Question: My goal is to insert the results of the 6 individual scripts into a table, it is separated into 6 because it uses different Databases. I used UNION ALL to combine all results and insert into a newly created table. I have done this before and it became successful. Below is the example that I have done this successfully before.
'''
INSERT INTO ResourceTask.dbo.DimEntity
SELECT e.EntCode,
e.Name,
e.Active,
e.AccessLevel,
ss.SiteURN,
ss.CompanyURN,
ss.SiteName,
ss.SiteDesc,
ss.SiteURL
FROM SEC_A.dbo.SECSite ss, SEC_A.dbo.SECLegalEnt e
WHERE ss.localsiteflag = 1
AND e.active = 1
UNION ALL
SELECT e.EntCode,
e.Name,
e.Active,
e.AccessLevel,
ss.SiteURN,
ss.CompanyURN,
ss.SiteName,
ss.SiteDesc,
ss.SiteURL
FROM SEC_B.dbo.SECSite ss, SEC_B.dbo.SECLegalEnt e
WHERE ss.localsiteflag = 1
AND e.active = 1
UNION ALL
SELECT e.EntCode,
e.Name,
e.Active,
e.AccessLevel,
ss.SiteURN,
ss.CompanyURN,
ss.SiteName,
ss.SiteDesc,
ss.SiteURL
FROM SEC_C.dbo.SECSite ss, SEC_C.dbo.SECLegalEnt e
WHERE ss.localsiteflag = 1
AND e.active = 1
UNION ALL
SELECT e.EntCode,
e.Name,
e.Active,
e.AccessLevel,
ss.SiteURN,
ss.CompanyURN,
ss.SiteName,
ss.SiteDesc,
ss.SiteURL
FROM SEC_D.dbo.SECSite ss, SEC_D.dbo.SECLegalEnt e
WHERE ss.localsiteflag = 1
AND e.active = 1
UNION ALL
SELECT e.EntCode,
e.Name,
e.Active,
e.AccessLevel,
ss.SiteURN,
ss.CompanyURN,
ss.SiteName,
ss.SiteDesc,
ss.SiteURL
FROM SEC_E.dbo.SECSite ss, SEC_E.dbo.SECLegalEnt e
WHERE ss.localsiteflag = 1
AND e.active = 1
'''
Below is the actual script that I am having errors.
When I use UNION ALL for repeated scripts under SEC_A to SEC_F database I get the following error message. I have tried running all individual scripts and it works. But when I apply UNION ALL. It gives me the error message.
'''
Msg 156, Level 15, State 1, Line 31
Incorrect syntax near the keyword 'UNION'.
Msg 156, Level 15, State 1, Line 32
Incorrect syntax near the keyword 'UNION'.
Msg 156, Level 15, State 1, Line 32
Incorrect syntax near the keyword 'UNION'.
Msg 156, Level 15, State 1, Line 32
Incorrect syntax near the keyword 'UNION'.
Msg 156, Level 15, State 1, Line 32
Incorrect syntax near the keyword 'UNION'.
Msg 156, Level 15, State 1, Line 32
Incorrect syntax near the keyword 'UNION'.
'''
This it the actual script that I use which gets the errors on top.
'''
use SEC_A
go
select CONVERT(int,CAST(BusinessEntityID AS varchar(20)) + CAST(ContactID AS varchar(20))) as ContactID,
'SEC_A' as SiteID,
Clientname,
Contact_FirstName,
Contact_LastName ,
Position,
Phone,
MobilePhone,
EmailAdress
from (
select distinct e.BusinessEntityID,
e.ContactID,
d.SoldToShortName as Clientname,
e.FirstName as Contact_FirstName,
e.LastName as Contact_LastName ,
e.Position,
e.Phone,
e.MobilePhone,
e.EmailAddr as EmailAdress
from projectrule d
left join BusinessEntityAssociation BEA
on d.soldtoID = BEA.customerID
left join BusinessEntityContact e
on e.BusinessEntityID = BEA.BusinessEntityID
where d.SoldToShortName IS NOT NULL
and e.BusinessEntityID is not null
) A order by Clientname,ContactID
UNION ALL
use SEC_B
go
select CONVERT(int,CAST(BusinessEntityID AS varchar(20)) + CAST(ContactID AS varchar(20))) as ContactID,
'SEC_B' as SiteID,
Clientname,
Contact_FirstName,
Contact_LastName ,
Position,
Phone,
MobilePhone,
EmailAdress
from (
select distinct e.BusinessEntityID,
e.ContactID,
d.SoldToShortName as Clientname,
e.FirstName as Contact_FirstName,
e.LastName as Contact_LastName ,
e.Position,
e.Phone,
e.MobilePhone,
e.EmailAddr as EmailAdress
from projectrule d
left join BusinessEntityAssociation BEA
on d.soldtoID = BEA.customerID
left join BusinessEntityContact e
on e.BusinessEntityID = BEA.BusinessEntityID
where d.SoldToShortName IS NOT NULL
and e.BusinessEntityID is not null
) A order by Clientname,ContactID
UNION ALL
use SEC_C
go
select CONVERT(int,CAST(BusinessEntityID AS varchar(20)) + CAST(ContactID AS varchar(20))) as ContactID,
'SEC_C' as SiteID,
Clientname,
Contact_FirstName,
Contact_LastName ,
Position,
Phone,
MobilePhone,
EmailAdress
from (
select distinct e.BusinessEntityID,
e.ContactID,
d.SoldToShortName as Clientname,
e.FirstName as Contact_FirstName,
e.LastName as Contact_LastName ,
e.Position,
e.Phone,
e.MobilePhone,
e.EmailAddr as EmailAdress
from projectrule d
left join BusinessEntityAssociation BEA
on d.soldtoID = BEA.customerID
left join BusinessEntityContact e
on e.BusinessEntityID = BEA.BusinessEntityID
where d.SoldToShortName IS NOT NULL
and e.BusinessEntityID is not null
) A order by Clientname,ContactID
UNION ALL
use SEC_D
go
select CONVERT(int,CAST(BusinessEntityID AS varchar(20)) + CAST(ContactID AS varchar(20))) as ContactID,
'SEC_D' as SiteID,
Clientname,
Contact_FirstName,
Contact_LastName ,
Position,
Phone,
MobilePhone,
EmailAdress
from (
select distinct e.BusinessEntityID,
e.ContactID,
d.SoldToShortName as Clientname,
e.FirstName as Contact_FirstName,
e.LastName as Contact_LastName ,
e.Position,
e.Phone,
e.MobilePhone,
e.EmailAddr as EmailAdress
from projectrule d
left join BusinessEntityAssociation BEA
on d.soldtoID = BEA.customerID
left join BusinessEntityContact e
on e.BusinessEntityID = BEA.BusinessEntityID
where d.SoldToShortName IS NOT NULL
and e.BusinessEntityID is not null
) A order by Clientname,ContactID
UNION ALL
use SEC_E
go
select CONVERT(int,CAST(BusinessEntityID AS varchar(20)) + CAST(ContactID AS varchar(20))) as ContactID,
'SEC_E' as SiteID,
Clientname,
Contact_FirstName,
Contact_LastName ,
Position,
Phone,
MobilePhone,
EmailAdress
from (
select distinct e.BusinessEntityID,
e.ContactID,
d.SoldToShortName as Clientname,
e.FirstName as Contact_FirstName,
e.LastName as Contact_LastName ,
e.Position,
e.Phone,
e.MobilePhone,
e.EmailAddr as EmailAdress
from projectrule d
left join BusinessEntityAssociation BEA
on d.soldtoID = BEA.customerID
left join BusinessEntityContact e
on e.BusinessEntityID = BEA.BusinessEntityID
where d.SoldToShortName IS NOT NULL
and e.BusinessEntityID is not null
) A order by Clientname,ContactID
UNION ALL
use SEC_F
go
select CONVERT(int,CAST(BusinessEntityID AS varchar(20)) + CAST(ContactID AS varchar(20))) as ContactID,
'SEC_F' as SiteID,
Clientname,
Contact_FirstName,
Contact_LastName ,
Position,
Phone,
MobilePhone,
EmailAdress
from (
select distinct e.BusinessEntityID,
e.ContactID,
d.SoldToShortName as Clientname,
e.FirstName as Contact_FirstName,
e.LastName as Contact_LastName ,
e.Position,
e.Phone,
e.MobilePhone,
e.EmailAddr as EmailAdress
from projectrule d
left join BusinessEntityAssociation BEA
on d.soldtoID = BEA.customerID
left join BusinessEntityContact e
on e.BusinessEntityID = BEA.BusinessEntityID
where d.SoldToShortName IS NOT NULL
and e.BusinessEntityID is not null
) A order by Clientname,ContactID
'''
Can someone help me with this? Thank you.
I have attempted to Remove ContactID from
but it still doesnt work. SO i decided to remove the whole
and I get the error message below.

I think I have found the answer. Correct me if am wrong or if you have a better Idea, I am more than willing to learn from you guys. I have put the database name before the tables. Example: SEC_B.dbo.table
'''
select CONVERT(int,CAST(BusinessEntityID AS varchar(20)) + CAST(ContactID AS varchar(20))) as ContactID,
'SEC_A' as SiteID,
Clientname,
Contact_FirstName,
Contact_LastName ,
Position,
Phone,
MobilePhone,
EmailAdress
from (
select distinct e.BusinessEntityID,
e.ContactID,
d.SoldToShortName as Clientname,
e.FirstName as Contact_FirstName,
e.LastName as Contact_LastName ,
e.Position,
e.Phone,
e.MobilePhone,
e.EmailAddr as EmailAdress
from SEC_A.dbo.projectrule d
left join SEC_A.dbo.BusinessEntityAssociation BEA
on d.soldtoID = BEA.customerID
left join SEC_A.dbo.BusinessEntityContact e
on e.BusinessEntityID = BEA.BusinessEntityID
where d.SoldToShortName IS NOT NULL
and e.BusinessEntityID is not null
) A --order by Clientname
UNION ALL
select CONVERT(int,CAST(BusinessEntityID AS varchar(20)) + CAST(ContactID AS varchar(20))) as ContactID,
'SEC_B' as SiteID,
Clientname,
Contact_FirstName,
Contact_LastName ,
Position,
Phone,
MobilePhone,
EmailAdress
from (
select distinct e.BusinessEntityID,
e.ContactID,
d.SoldToShortName as Clientname,
e.FirstName as Contact_FirstName,
e.LastName as Contact_LastName ,
e.Position,
e.Phone,
e.MobilePhone,
e.EmailAddr as EmailAdress
from SEC_B.dbo.projectrule d
left join SEC_B.dbo.BusinessEntityAssociation BEA
on d.soldtoID = BEA.customerID
left join SEC_B.dbo.BusinessEntityContact e
on e.BusinessEntityID = BEA.BusinessEntityID
where d.SoldToShortName IS NOT NULL
and e.BusinessEntityID is not null
) A --order by Clientname
'''
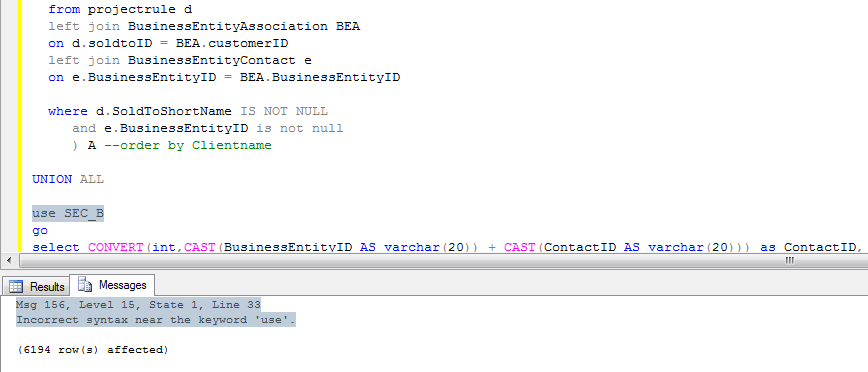
Answer: The problem is the 'order by Clientname,ContactID' in the unioned subqueries. Remove those.
A union can only have one 'ORDER BY', at the end.
And if these 'USE' and 'GO' between the subqueries mean that you want to use different databases, then it's not allowed either. 'GO' is a batch separator and 'USE' is an TSQL statement, you can't just throw them in the middle of a SQL statement or query.
You should rewrite:
'''
select CONVERT(...
...
from SEC_A.dbo.projectrule d
left join SEC_A.dbo.BusinessEntityAssociation BEA
on d.soldtoID = BEA.customerID
left join SEC_A.dbo.BusinessEntityContact e
on e.BusinessEntityID = BEA.BusinessEntityID
where d.SoldToShortName IS NOT NULL
and e.BusinessEntityID is not null
) A
-- ORDER BY removed
-- USE removed
-- GO removed
UNION ALL
select CONVERT(...
...
...
UNION ALL
select CONVERT(...
...
from SEC_E.dbo.projectrule d
left join SEC_E.dbo.BusinessEntityAssociation BEA
on d.soldtoID = BEA.customerID
left join SEC_E.dbo.BusinessEntityContact e
on e.BusinessEntityID = BEA.BusinessEntityID
-- and the (only one) ORDER BY here
ORDER BY Clientname,ContactID ;
'''